RGB frame:
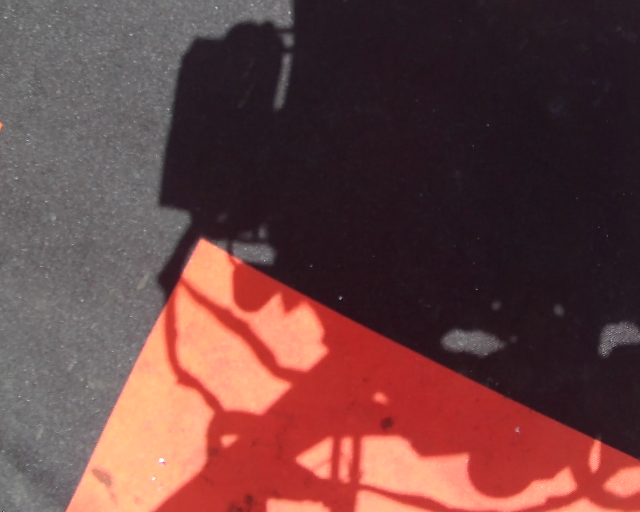
Thermal frame:
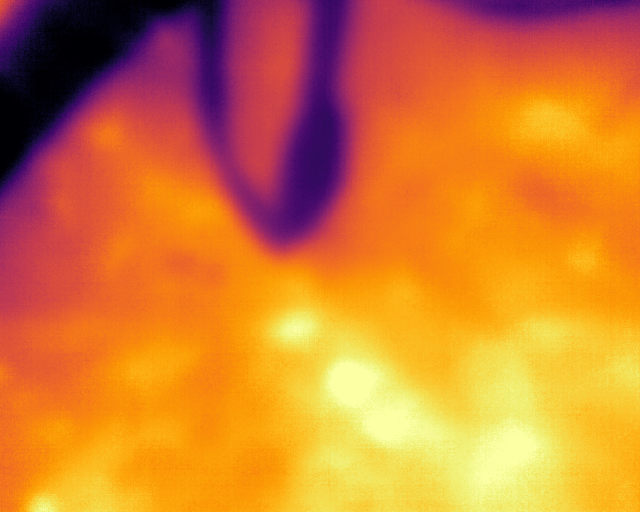
Captured: 2026-02-26 02:26:27
Pixels at or above 80 °C: 0 (fraction of frame: 0)